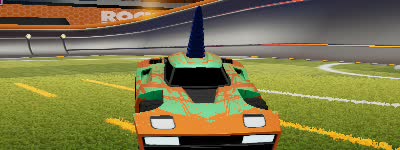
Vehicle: breakout